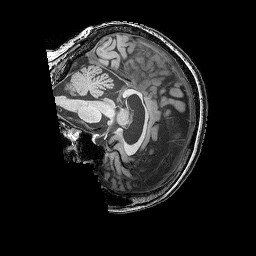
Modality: T1w
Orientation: sagittal
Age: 62
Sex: female
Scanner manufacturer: siemens
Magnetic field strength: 3 T
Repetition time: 2.25 s
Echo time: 0.00411 s